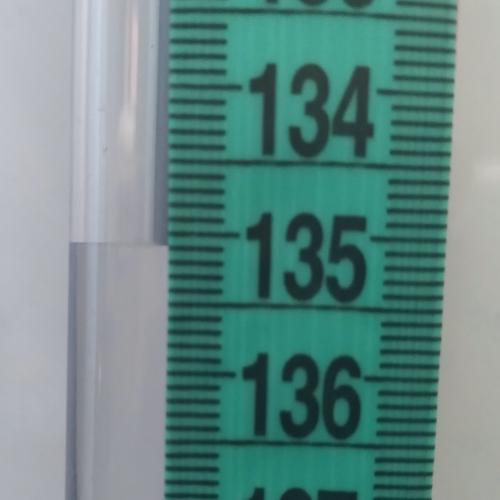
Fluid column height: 135.1 cm